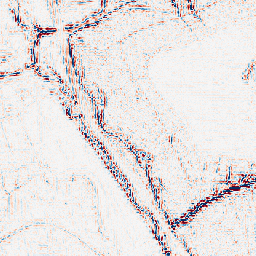
Category: wavelet
Decomposition family: wavelet_dwt
Decomposition parameters: wavelet: db2
level: 2
Upsampling method: cubic_catmull_rom
Upsampling parameters: scale: 4
Upsampling scale: 4